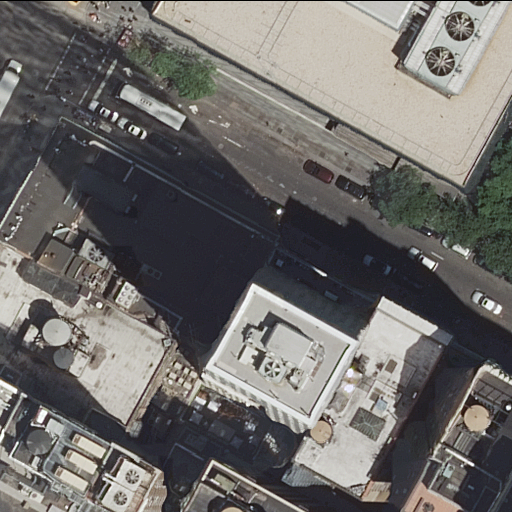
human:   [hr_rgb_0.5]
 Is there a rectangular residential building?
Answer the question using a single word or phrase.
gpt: yes

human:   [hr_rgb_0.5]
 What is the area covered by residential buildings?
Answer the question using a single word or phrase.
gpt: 2709m2

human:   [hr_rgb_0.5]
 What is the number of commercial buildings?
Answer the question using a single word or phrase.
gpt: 1

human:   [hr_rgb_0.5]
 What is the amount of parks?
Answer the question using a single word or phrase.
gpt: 1

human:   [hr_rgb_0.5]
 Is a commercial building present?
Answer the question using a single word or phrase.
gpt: yes

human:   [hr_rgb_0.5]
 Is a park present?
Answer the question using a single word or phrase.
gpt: yes

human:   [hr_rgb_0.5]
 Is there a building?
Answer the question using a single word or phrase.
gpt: yes

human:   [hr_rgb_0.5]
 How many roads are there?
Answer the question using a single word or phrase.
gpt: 3

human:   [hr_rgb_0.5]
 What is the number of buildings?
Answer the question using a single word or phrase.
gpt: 11

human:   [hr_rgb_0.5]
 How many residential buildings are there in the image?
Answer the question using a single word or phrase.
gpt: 8

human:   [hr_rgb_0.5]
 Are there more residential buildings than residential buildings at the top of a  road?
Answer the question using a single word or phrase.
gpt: yes

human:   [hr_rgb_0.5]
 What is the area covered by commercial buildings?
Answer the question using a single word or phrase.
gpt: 109m2

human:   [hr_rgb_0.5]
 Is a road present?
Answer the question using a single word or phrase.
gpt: yes

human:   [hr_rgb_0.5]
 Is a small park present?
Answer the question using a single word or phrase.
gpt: no

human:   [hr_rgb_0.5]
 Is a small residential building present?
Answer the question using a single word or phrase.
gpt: yes

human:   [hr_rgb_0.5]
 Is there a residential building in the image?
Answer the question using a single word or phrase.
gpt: yes

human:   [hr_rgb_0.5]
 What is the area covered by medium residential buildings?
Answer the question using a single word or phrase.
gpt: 746m2

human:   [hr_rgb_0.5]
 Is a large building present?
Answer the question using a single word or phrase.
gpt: yes

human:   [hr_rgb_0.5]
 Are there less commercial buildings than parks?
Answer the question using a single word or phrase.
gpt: no

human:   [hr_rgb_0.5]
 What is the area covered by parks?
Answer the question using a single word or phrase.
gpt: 2120m2

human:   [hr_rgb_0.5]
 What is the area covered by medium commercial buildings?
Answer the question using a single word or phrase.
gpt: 109m2

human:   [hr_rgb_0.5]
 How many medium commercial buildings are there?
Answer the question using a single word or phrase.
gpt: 1

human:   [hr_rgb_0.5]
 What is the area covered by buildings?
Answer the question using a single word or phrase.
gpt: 5025m2

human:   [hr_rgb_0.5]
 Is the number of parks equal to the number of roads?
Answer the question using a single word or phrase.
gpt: no

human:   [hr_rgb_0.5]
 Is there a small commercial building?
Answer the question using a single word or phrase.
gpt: no

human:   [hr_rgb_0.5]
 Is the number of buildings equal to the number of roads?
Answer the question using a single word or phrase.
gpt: no

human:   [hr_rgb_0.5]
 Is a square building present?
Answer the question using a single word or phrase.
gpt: no

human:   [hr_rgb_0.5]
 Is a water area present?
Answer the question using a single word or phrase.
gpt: no

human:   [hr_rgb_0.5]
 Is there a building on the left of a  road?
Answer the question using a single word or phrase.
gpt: yes

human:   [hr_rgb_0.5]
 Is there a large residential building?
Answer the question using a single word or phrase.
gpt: yes

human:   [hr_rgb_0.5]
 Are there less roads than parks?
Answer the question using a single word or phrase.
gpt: no

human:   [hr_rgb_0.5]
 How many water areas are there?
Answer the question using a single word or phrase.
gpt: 0

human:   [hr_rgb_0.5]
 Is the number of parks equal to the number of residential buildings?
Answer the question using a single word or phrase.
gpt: no

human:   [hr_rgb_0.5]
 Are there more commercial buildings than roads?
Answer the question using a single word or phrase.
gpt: no

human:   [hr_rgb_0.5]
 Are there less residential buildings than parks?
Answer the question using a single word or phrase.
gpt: no

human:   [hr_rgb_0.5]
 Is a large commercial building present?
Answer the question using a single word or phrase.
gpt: no

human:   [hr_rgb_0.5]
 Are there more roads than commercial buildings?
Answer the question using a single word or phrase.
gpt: yes

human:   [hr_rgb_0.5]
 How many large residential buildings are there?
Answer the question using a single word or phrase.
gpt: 2

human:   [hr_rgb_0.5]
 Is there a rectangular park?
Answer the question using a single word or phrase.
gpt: no

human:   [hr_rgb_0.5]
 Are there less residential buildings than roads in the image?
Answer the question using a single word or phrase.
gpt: no

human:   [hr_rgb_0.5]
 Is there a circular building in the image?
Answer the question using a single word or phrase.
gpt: no

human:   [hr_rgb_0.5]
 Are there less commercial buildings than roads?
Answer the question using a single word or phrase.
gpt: yes

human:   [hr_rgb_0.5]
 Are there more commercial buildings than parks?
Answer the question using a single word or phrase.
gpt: no

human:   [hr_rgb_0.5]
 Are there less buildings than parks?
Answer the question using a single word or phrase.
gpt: no

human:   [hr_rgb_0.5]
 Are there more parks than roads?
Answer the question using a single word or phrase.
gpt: no

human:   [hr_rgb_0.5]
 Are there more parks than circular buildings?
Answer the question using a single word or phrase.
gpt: yes

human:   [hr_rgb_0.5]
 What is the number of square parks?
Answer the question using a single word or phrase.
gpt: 0

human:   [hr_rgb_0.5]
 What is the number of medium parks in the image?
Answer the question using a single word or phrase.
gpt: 0

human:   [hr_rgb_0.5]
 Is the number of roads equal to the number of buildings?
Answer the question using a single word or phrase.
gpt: no

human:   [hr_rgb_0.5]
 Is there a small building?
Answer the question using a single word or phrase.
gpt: yes

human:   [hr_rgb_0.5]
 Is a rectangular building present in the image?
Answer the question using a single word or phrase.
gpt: yes

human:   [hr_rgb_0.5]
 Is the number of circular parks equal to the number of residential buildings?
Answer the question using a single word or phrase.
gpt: no

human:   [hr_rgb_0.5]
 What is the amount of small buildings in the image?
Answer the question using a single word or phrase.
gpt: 3

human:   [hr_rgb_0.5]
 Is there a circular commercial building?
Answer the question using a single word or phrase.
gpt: no

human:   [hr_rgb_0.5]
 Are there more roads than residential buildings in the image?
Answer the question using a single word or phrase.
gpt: no

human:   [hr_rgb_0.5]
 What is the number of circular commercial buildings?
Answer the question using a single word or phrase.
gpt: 0

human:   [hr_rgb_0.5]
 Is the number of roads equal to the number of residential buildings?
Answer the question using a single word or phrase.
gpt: no

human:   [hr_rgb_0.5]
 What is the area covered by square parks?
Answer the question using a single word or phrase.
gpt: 0m2

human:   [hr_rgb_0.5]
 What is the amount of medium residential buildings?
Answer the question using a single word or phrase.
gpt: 3

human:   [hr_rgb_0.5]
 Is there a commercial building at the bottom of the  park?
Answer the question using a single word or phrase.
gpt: no

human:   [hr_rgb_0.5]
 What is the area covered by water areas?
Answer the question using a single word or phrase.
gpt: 0m2

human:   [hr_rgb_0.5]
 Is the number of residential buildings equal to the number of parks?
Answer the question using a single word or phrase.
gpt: no

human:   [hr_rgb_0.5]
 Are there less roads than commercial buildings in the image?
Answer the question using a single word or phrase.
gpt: no

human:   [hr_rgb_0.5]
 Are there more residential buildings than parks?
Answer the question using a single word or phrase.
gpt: yes